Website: crate-barrel
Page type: billing-address
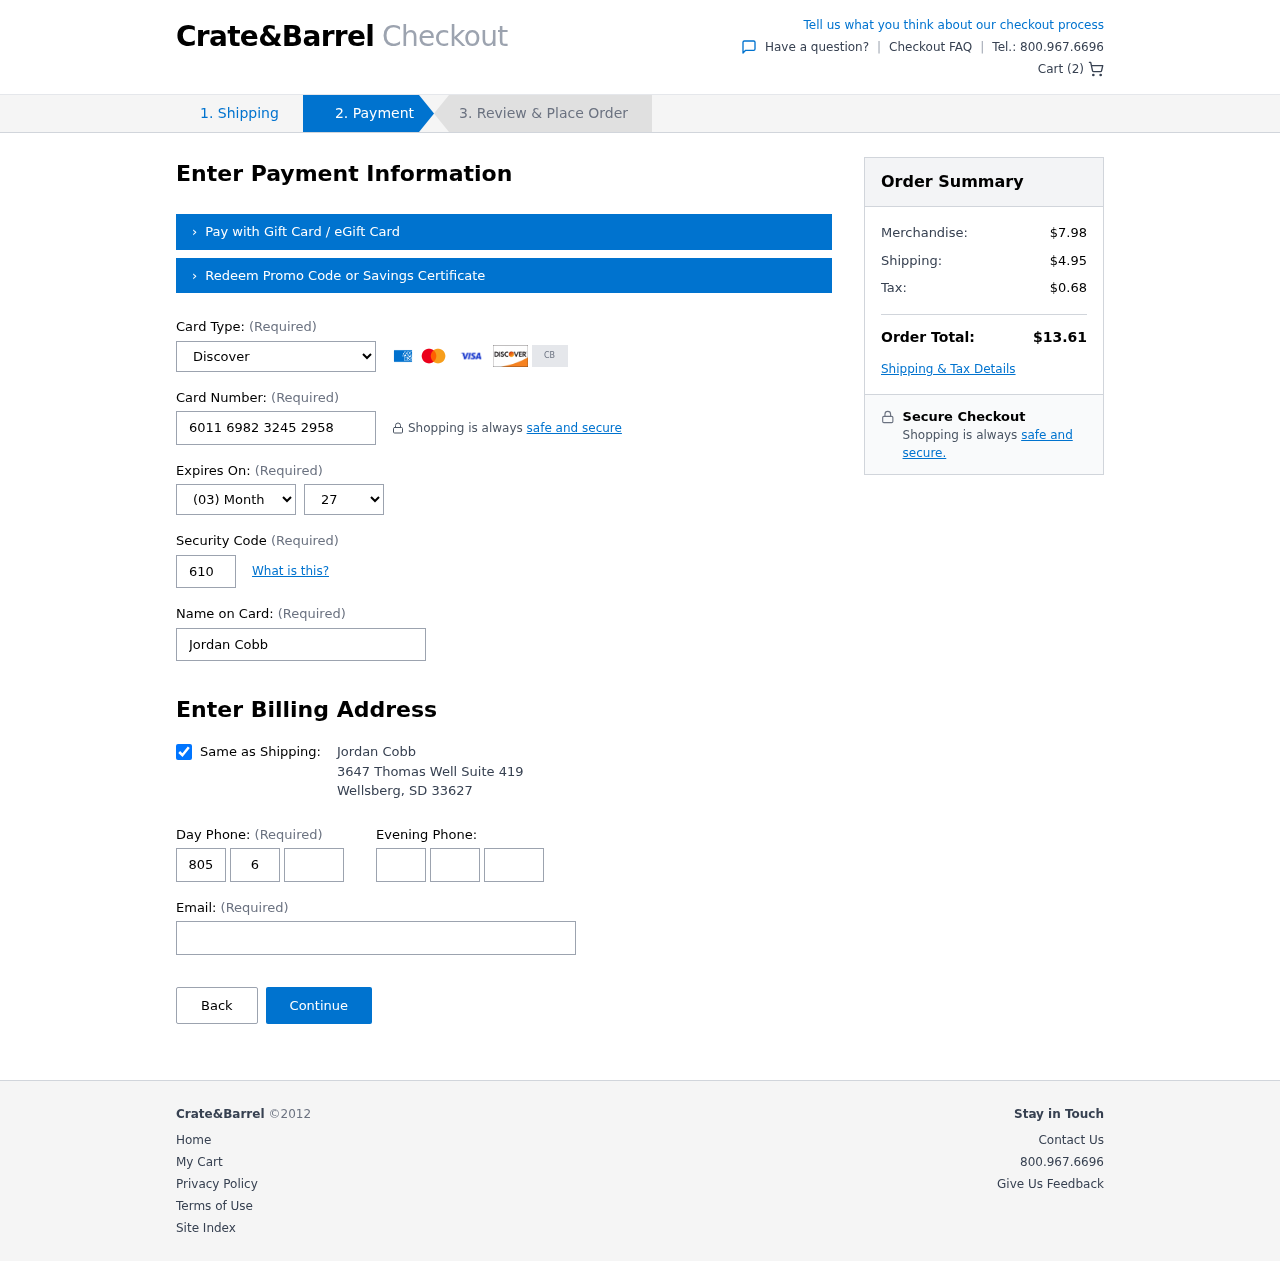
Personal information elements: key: PII_CARD_CVV
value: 610
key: PII_CARD_EXPIRY_MONTH
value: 03
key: PII_CARD_EXPIRY_YEAR
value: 27
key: PII_CARD_NUMBER
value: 6011 6982 3245 2958
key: PII_CARD_TYPE
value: Discover
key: PII_CITY
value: Wellsberg
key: PII_EMAIL
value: jcobb@hotmail.com
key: PII_FULLNAME
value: Jordan Cobb
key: PII_PHONE_AREA
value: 805
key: PII_PHONE_PREFIX
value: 621
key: PII_PHONE_SUFFIX
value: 5969
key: PII_POSTCODE
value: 33627
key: PII_STATE_ABBR
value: SD
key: PII_STREET
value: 3647 Thomas Well Suite 419
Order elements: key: ORDER_NUM_ITEMS
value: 2
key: ORDER_SUBTOTAL
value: $7.98
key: ORDER_SHIPPING_COST
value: $4.95
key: ORDER_TAX
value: $0.68
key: ORDER_TOTAL
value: $13.61